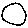
Label: circle